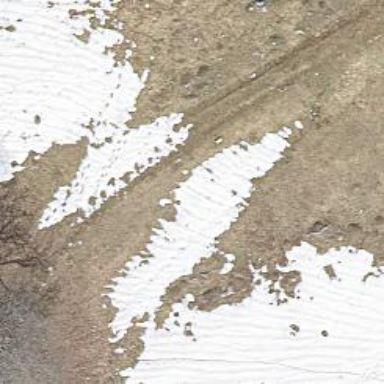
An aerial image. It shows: Ground path.